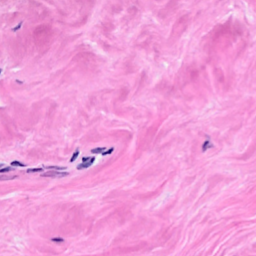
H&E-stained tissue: Breast